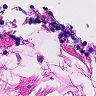
Metastatic tissue present: no